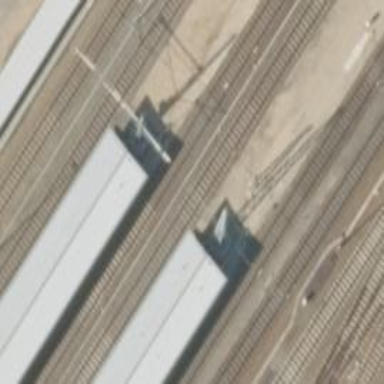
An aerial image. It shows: Close-up of railway platform edge.